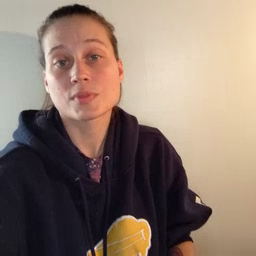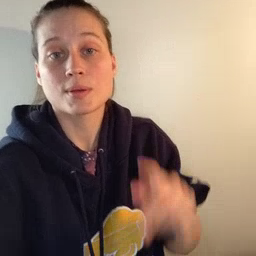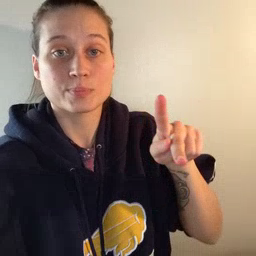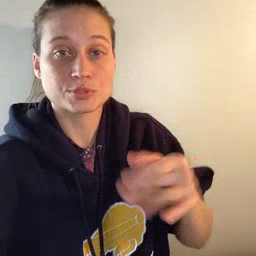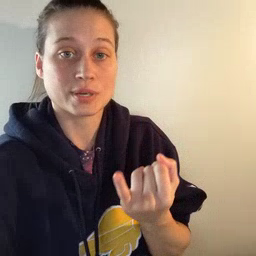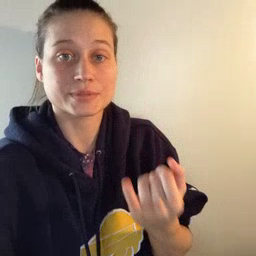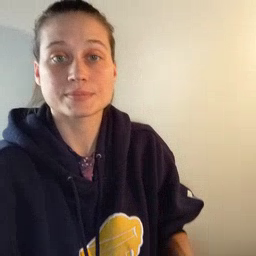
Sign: pajamas